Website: macys
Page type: cart
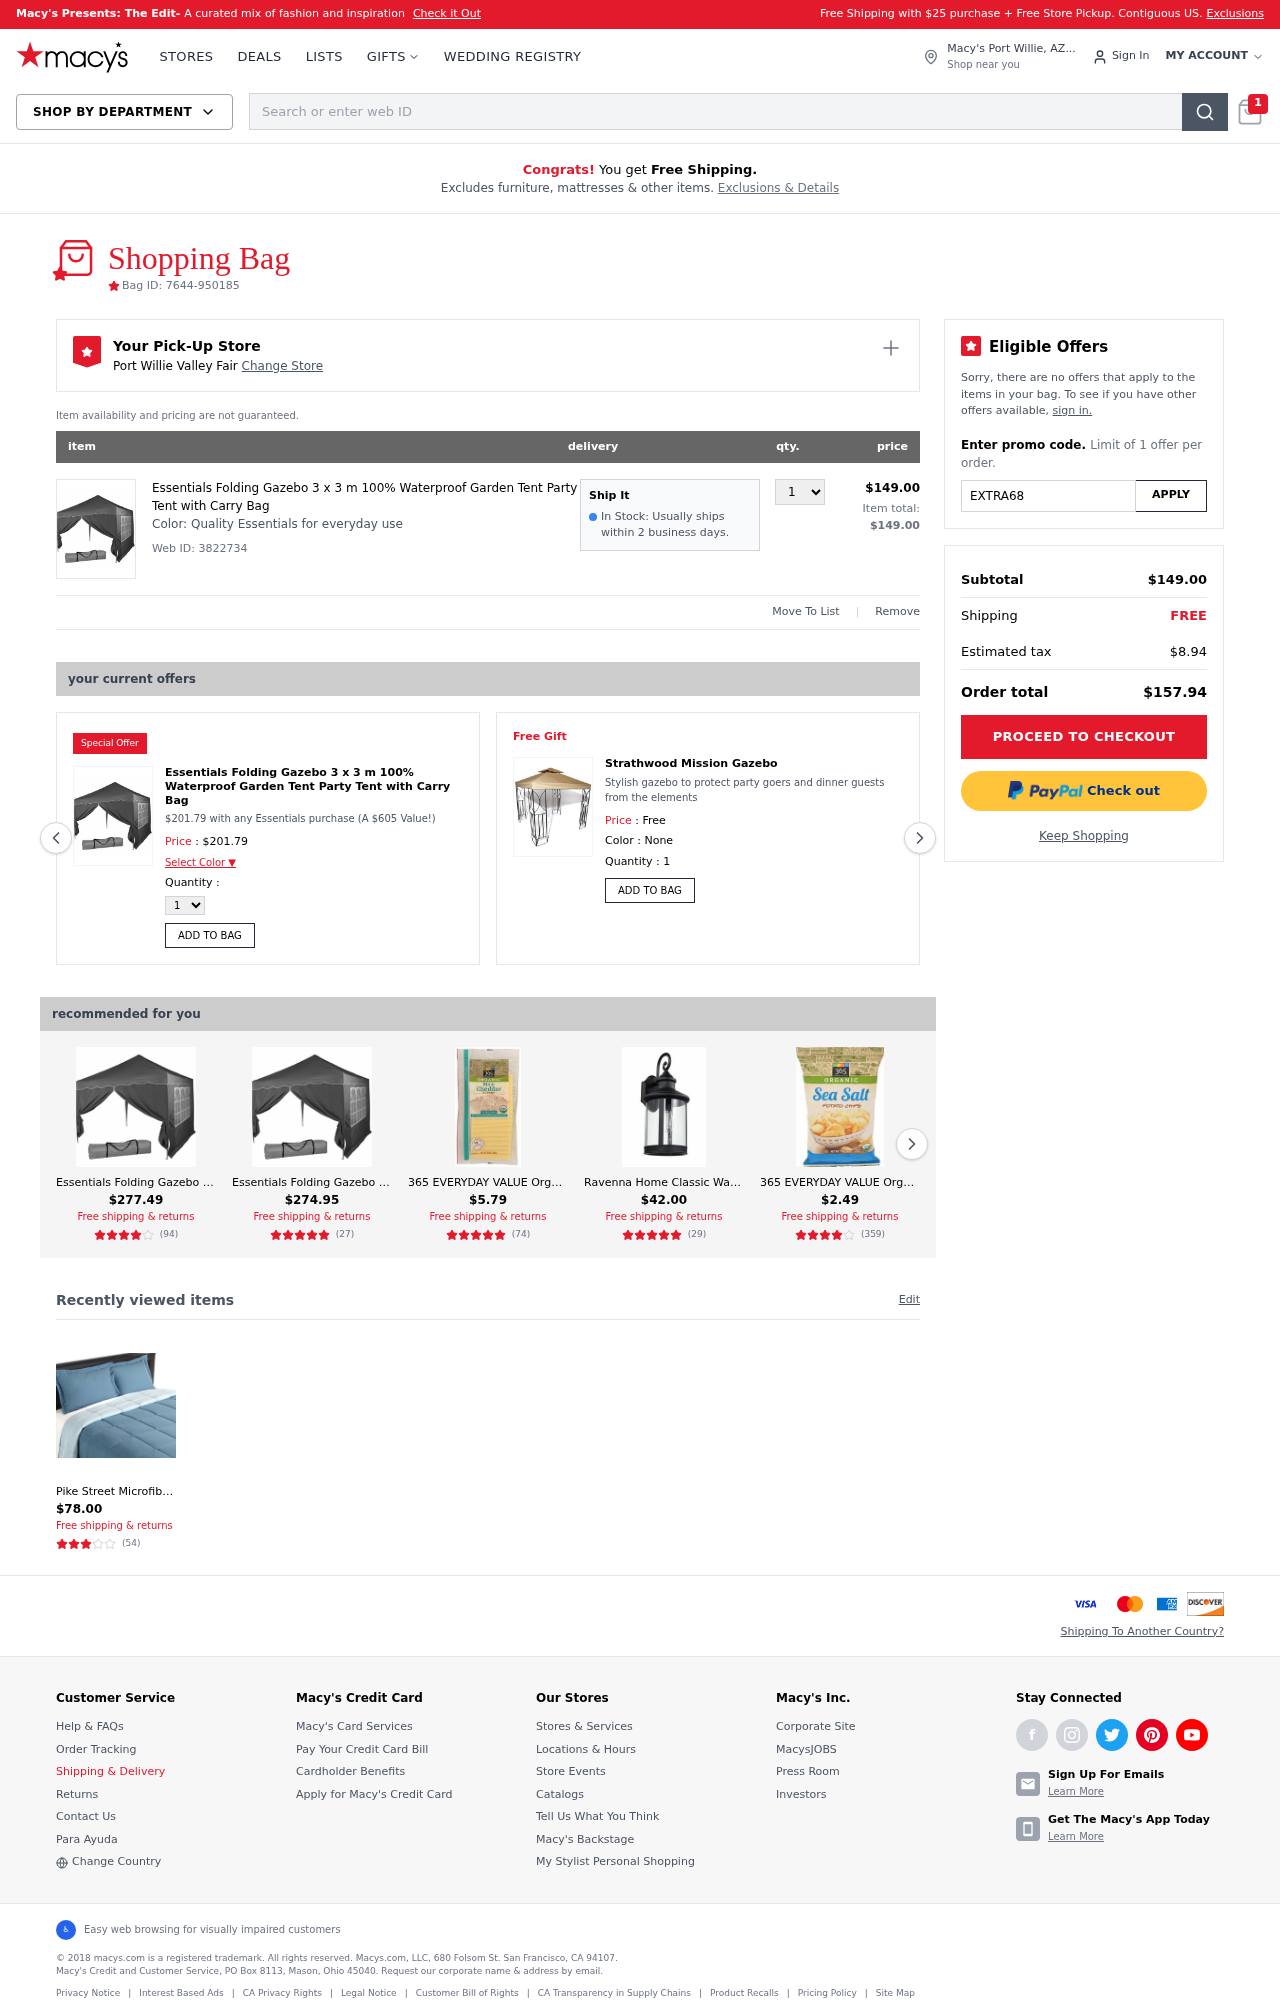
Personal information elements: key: PII_CITY
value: Port Willie Valley Fair Change Store
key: PII_CITY_STATE
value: Port Willie, AZ
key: PII_PROMO_CODE
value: EXTRA68
Product elements: key: PRODUCT1_DESC
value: Quality Essentials for everyday use
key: PRODUCT1_NAME
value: Essentials Folding Gazebo 3 x 3 m 100% Waterproof Garden Tent Party Tent with Carry Bag
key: PRODUCT1_PRICE
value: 149
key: PRODUCT1_QUANTITY
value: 1
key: PRODUCT2_NAME
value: Essentials Folding Gazebo 3 x 3 m 100% Waterproof Garden Tent Party Tent with Carry Bag
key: PRODUCT2_PRICE
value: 201.79
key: PRODUCT3_DESC
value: Stylish gazebo to protect party goers and dinner guests from the elements
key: PRODUCT3_NAME
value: Strathwood Mission Gazebo
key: PRODUCT4_NAME
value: Essentials Folding Gazebo 3 x 3 m 100% Waterproof Garden Tent Party Tent with Carry Bag
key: PRODUCT4_NUM_RATINGS
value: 94
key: PRODUCT4_PRICE
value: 277.49
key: PRODUCT4_RATING
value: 3.8
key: PRODUCT5_NAME
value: Essentials Folding Gazebo 3 x 3 m 100% Waterproof Garden Tent Party Tent with Carry Bag
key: PRODUCT5_NUM_RATINGS
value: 27
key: PRODUCT5_PRICE
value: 274.95
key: PRODUCT5_RATING
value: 4.8
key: PRODUCT6_NAME
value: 365 EVERYDAY VALUE Organic Sliced Mild Cheddar, 12 OZ
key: PRODUCT6_NUM_RATINGS
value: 74
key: PRODUCT6_PRICE
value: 5.79
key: PRODUCT6_RATING
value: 4.6
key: PRODUCT7_NAME
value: Ravenna Home Classic Wall Sconce, 17.93"H, Black (Renewed)
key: PRODUCT7_NUM_RATINGS
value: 29
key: PRODUCT7_PRICE
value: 42
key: PRODUCT7_RATING
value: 4.8
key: PRODUCT8_NAME
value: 365 EVERYDAY VALUE Organic Sea Salt Potato Chips, 5 OZ
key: PRODUCT8_NUM_RATINGS
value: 359
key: PRODUCT8_PRICE
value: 2.49
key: PRODUCT8_RATING
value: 4.2
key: PRODUCT9_NAME
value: Pike Street Microfiber Reversible Down Alternative King Comforter Set, Smokey Blue/Sky
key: PRODUCT9_NUM_RATINGS
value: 54
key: PRODUCT9_PRICE
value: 78
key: PRODUCT9_RATING
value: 3.2
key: PRODUCT2_DESC
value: $201.79 with any Essentials purchase (A $605 Value!)
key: PRODUCT1_WEB_ID
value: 3822734
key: PRODUCT1_TOTAL
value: $149.00
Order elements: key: ORDER_NUM_ITEMS
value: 1
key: ORDER_ID
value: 7644-950185
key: ORDER_SUBTOTAL
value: $149.00
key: ORDER_TAX
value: $8.94
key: ORDER_TOTAL
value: $157.94
Search elements: key: HEADER_SEARCH
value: Search or enter web ID